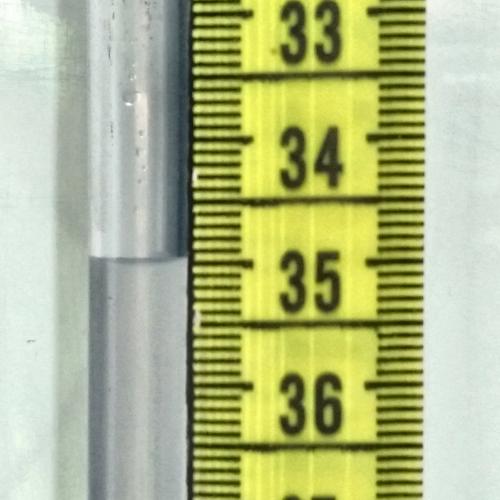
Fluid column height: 34.9 cm